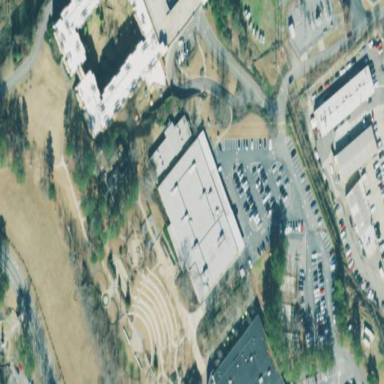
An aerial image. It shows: View of university building.